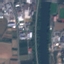
Label: River